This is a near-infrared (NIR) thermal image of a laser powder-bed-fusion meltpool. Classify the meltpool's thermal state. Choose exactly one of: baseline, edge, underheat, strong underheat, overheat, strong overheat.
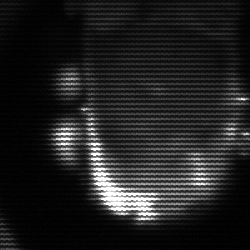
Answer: baseline